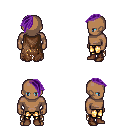
a pixel art fantasy rpg character, male body template, human, dark skin, brown tattered cape, gold greaves, purple long mohawk hairstyle, brown shoes, four views (front, back, left, right), 2x2 character sprite sheet, small pixel art, hard edges, no anti-aliasing